Interaction volume radius: 5 \u00c5
Interaction volume height: 20 \u00c5
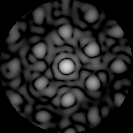
Disorder parameter: 0.588